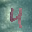
Label: 4